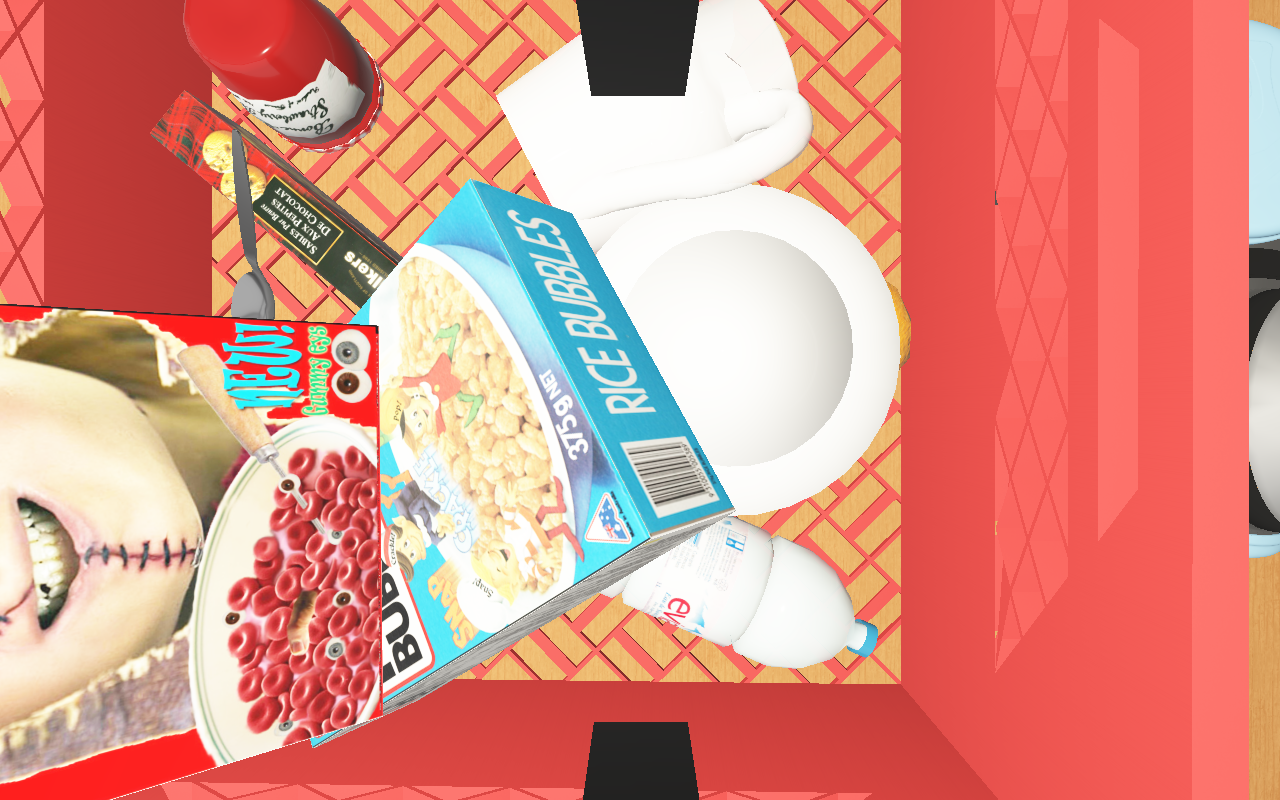
Objects in the scene:
water bottle
apple
apple
orange
orange
spoon
plate
glass
wineglass
jam jar
cereal box